Aerial crown-view tile of a tropical tree (Barro Colorado Island, Panama), acquired 20250715:
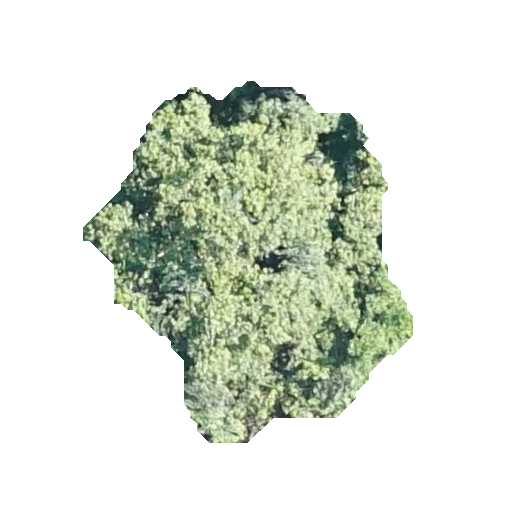
Species: Luehea seemannii
GBIF accepted scientific name: Luehea seemannii
Crown area: 115.776 m²